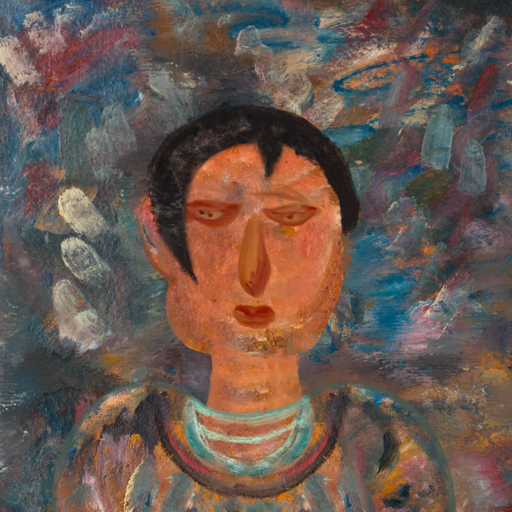
Background: Boggyland, Head And Neck Front: Boggyland, Face Front: Pious_Lady, Bust: Boggyland, Hair Front: Roy_Bahadur, Head Accessory: Blank, Second Necklace: Blank, Necklace: Blank, Baby: Blank